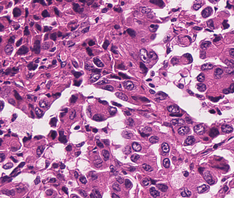
Tumor epithelial tissue: yes
Tumor-associated stroma tissue: no
Normal tissue: no